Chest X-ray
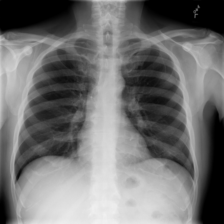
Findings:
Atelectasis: negative
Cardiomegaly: negative
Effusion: negative
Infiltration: positive
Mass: negative
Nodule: negative
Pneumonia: negative
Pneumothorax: negative
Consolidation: negative
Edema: negative
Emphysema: negative
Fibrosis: negative
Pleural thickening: negative
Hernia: negative